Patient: sex M, age 60
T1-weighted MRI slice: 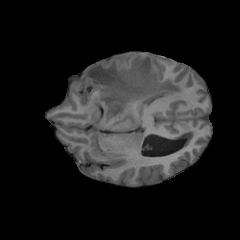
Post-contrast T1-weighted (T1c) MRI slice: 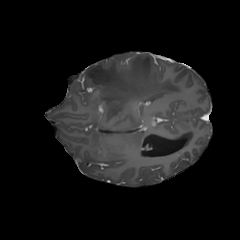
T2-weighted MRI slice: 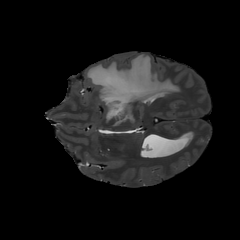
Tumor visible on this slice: yes
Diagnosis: Glioblastoma, IDH-wildtype
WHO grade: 4